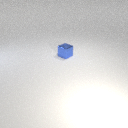
small blue metal cube